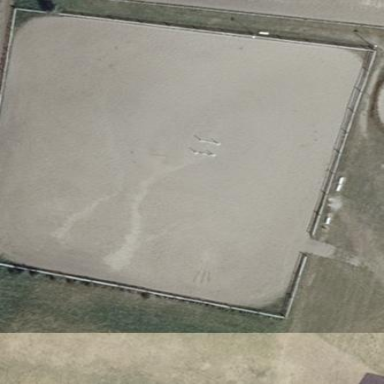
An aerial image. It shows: Equestrian pitch for leisure land use.